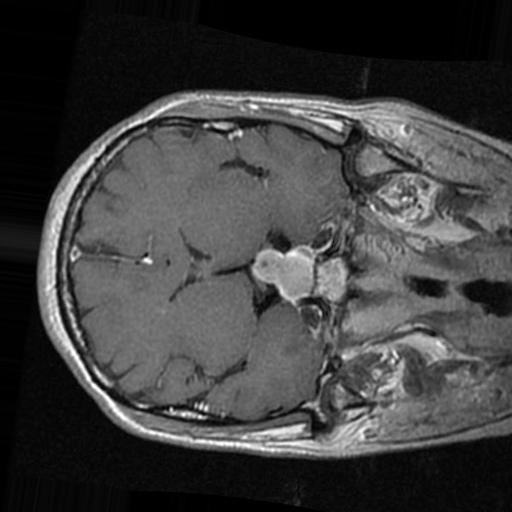
Label: brain_tumor